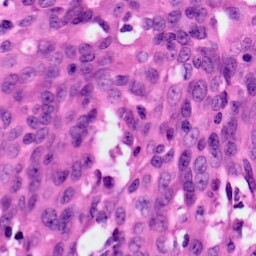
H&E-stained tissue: Ovarian